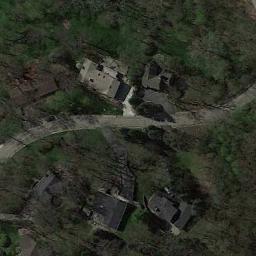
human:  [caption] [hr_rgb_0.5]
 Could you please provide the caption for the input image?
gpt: Many trees and buildings are in medium residential area .

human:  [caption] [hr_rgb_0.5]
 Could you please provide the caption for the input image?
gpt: The medium residential area is well green and a road goes through the medium residential area .

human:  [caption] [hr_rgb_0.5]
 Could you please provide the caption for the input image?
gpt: The houses in the medium - sized residential area are arranged in an orderly fashion .

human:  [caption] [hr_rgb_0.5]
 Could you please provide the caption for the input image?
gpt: The medium residential is on the grass next to some trees and road .

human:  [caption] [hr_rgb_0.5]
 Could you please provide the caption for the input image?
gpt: There are some black buildings and green trees on the medium residential area .